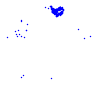
Particle: electron